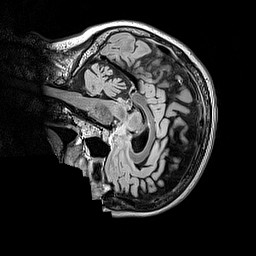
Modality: FLAIR
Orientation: sagittal
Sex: female
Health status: ill
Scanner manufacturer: siemens
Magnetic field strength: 3 T
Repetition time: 5 s
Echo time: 0.388 s